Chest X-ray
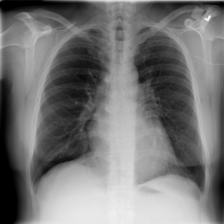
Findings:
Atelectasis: negative
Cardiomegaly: negative
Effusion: negative
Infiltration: negative
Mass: negative
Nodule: negative
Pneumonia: negative
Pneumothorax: negative
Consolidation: negative
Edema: negative
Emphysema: negative
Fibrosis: negative
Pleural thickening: negative
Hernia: negative